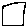
Label: square